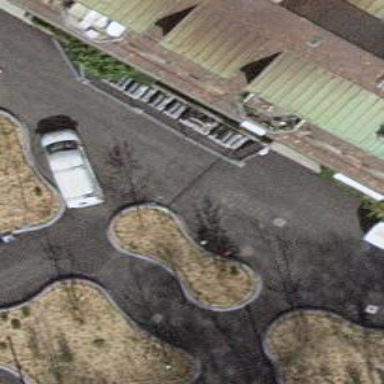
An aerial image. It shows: Pedestrian road with asphalt surface.